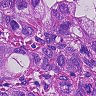
Metastatic tissue present: yes